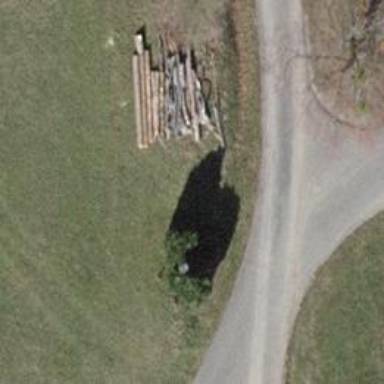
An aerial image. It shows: Wayside cross with historic significance.